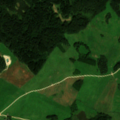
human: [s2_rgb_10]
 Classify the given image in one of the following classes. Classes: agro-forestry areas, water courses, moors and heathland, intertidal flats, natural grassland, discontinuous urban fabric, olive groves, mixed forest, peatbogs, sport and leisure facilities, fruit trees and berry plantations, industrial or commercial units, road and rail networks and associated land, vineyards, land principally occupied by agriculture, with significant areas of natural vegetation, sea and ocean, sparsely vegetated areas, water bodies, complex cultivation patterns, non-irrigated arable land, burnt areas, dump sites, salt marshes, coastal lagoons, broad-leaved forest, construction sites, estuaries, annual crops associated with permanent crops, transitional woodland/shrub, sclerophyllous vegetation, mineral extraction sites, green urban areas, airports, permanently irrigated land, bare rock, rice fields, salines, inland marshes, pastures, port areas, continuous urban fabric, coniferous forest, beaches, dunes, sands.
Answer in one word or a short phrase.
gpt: non-irrigated arable land, pastures, land principally occupied by agriculture, with significant areas of natural vegetation, broad-leaved forest, coniferous forest, mixed forest